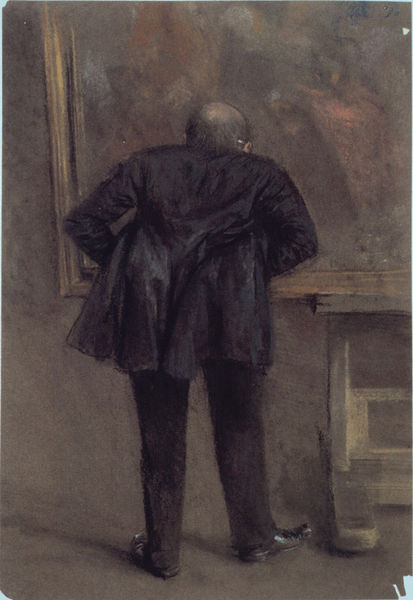
Titel: Ein Betrachter vor Menzels Flötenkonzert
Künstler: Adolph Menzel
Standort: Berlin
Institution: Kupferstichkabinett
Schlagwörter: dunkel, fuß, gemälde, kopf, mann, schatten, weiß, impressionismus, braun, grau, haar, hell, holz, ohr, rücken, schwarz, tisch, ölbild, blick, flächig, rock, anzug, hose, jacke, wand, arme, augen, falten, mensch, rahmen, stehen, bild, innenraum, möbel, portrait, porträt, schauen, spiegel, öl, boden, gold, haare, mantel, realismus, händler, ohren, schulter, beine, farbig, rückenansicht, bilderrahmen, beobachten, schuhe, fläche, bank, füsse, blue, hands, oil, red, white, karikatur, bench, black, dark, dress, female, figures, formal, france, gray, grey, hair, manet, old, painting, room, salon, table, wall, yellow, nah, finster, glatze, gemaälde, atelier, staffelei, looking, mirror, oil painting, picture, reflection, lack, brown, menzel, wooden, gestell, konzentriert, betrachtung, ellenbogen, jackett, jacket, ton in ton, betrachter, galerie, konzentration, abgewandt, courbet, hinten, rückenfigur, künstler, portait, humor, ironie, brille, witz, leinwand, schuh, kunst, halbglatze, betrachten, ausstellung, ganzfigur, rückansicht, hosentaschen, wood, schwarzer, sad, zigarette, eintönig, hüfte, man, nude, leder, müde, kunstkritiker, ear, head, see, schütter, baroque, costume, feet, male, stand, suit, kunde, kunstkenner, museum, coast, view, bild im bild, lackschuhe, spielbein, standbein, kunstsammler, sammler, frame, gaze, look, bock, purple, shadow, coat, wrinkles, daumier, glasses, french, old man, paintings, pen, bewunderer, leaning, käufer, scene, person, human, spectator, schwaz, blazer, arms, lol, watercolour, art, hello, alck, artist, atr, back, backwards, bald, bald patch, balding, begutachten, bend, bend over, bent, betrachent, bild in bild, bildbetrachtung, bils, board, butt, close, close up, conaisseur, connaisseur, conossieur, contemplation, critic, critique, crop, detail, doing, dreaming, dull, ears, easel, einstützen, eisle, evaluate, evaluating, examiner, examining, flötenkonzert, foor, foot, from behind, gallery, ganzfigut, gazing, gebäugt, glotzen, gutachten, hips, hunched, inspect, inspection, inspektion, jacjet, jacker, kenner, kritiker, kunstbetrachter, large, lean over, nahe, observation, observe, painter, pants, pastel, patron, pocket, pockets, raisins, school, shine, shiny, shoe, shoes, silouette, studio, study, studying, stämmen, thinking, untersuchen, viewer, watch, watching, wathc, ´wandbild, neuzeit, draw, figure, stare, chalk, charcoal, canvas, paint, paitning, simple, gentleman, clothing, schwarzer mann, standing, kunstliebhaber, bored, business, klein, knitter, kunstbetrachtung, short, bold, proportions, bending, museumsbesucher, image, self, self-portrait, hip, lederschuhe, posture, exhibition, melancholy, galerist, no image, contemplative, crying, furniture, galeist, hi, umm, bald man, bent over, black suit, gloomy, connoisseur, closely, tapping, behind, elbow, bal, tap, examine, up, appreciate, hunch, analyze, gray hair, blackboard, painring, faceless, fold, crease, elbows, frustration, backside, observing, tails, chalkboard, phrame, inception, coate, art gallery, creases, scrutinizing, bald spot, inspecting, amateur, charchoal, stuey, dark coat, search, easle, voyeur, sdfg, dress shoes, dark jacket, dark pants, back of suited man, looks at painting, painting mounted on table, blacbalding, mise en abyme, pente, kunstfreun, inquisitory, melancholy colors, fleeting brush strokes, uncomfortable pose, identity